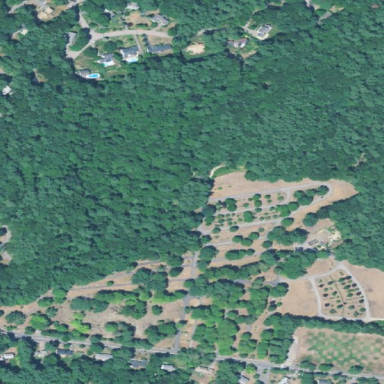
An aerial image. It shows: Cemetery with historical significance.